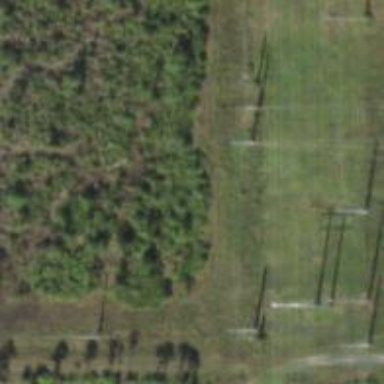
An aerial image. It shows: Power pole.